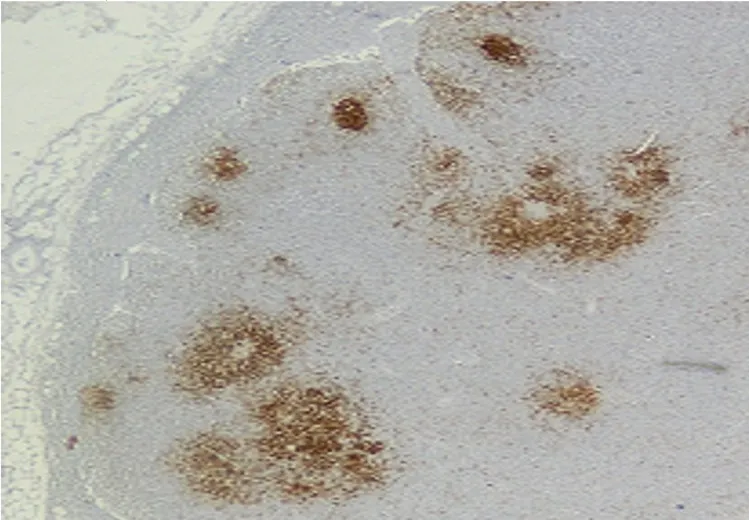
CD 20 staining shows marked positivity of the lymphoid cells noted in the mesenteric lymph node (CD20x100).
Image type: pathology (immunostaining)